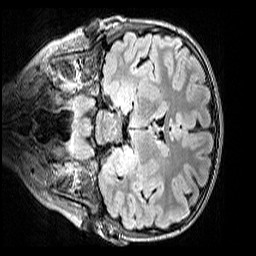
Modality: FLAIR
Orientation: coronal
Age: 10
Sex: male
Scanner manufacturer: siemens
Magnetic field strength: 3 T
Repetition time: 5 s
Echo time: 0.388 s